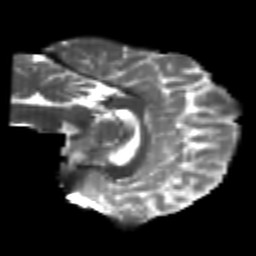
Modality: T2w
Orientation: sagittal
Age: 20
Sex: female
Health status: healthy
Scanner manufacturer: philips
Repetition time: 7.382 s
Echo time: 0.08599 s